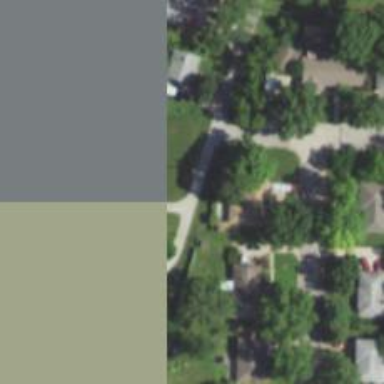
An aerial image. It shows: Residential road.